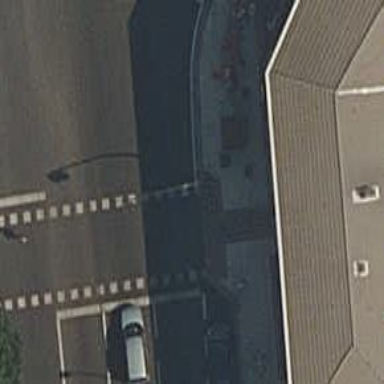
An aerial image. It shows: Crossing on the footway with traffic signals.